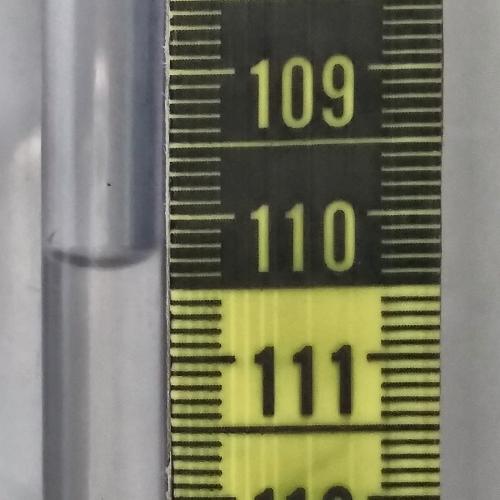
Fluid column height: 110.3 cm